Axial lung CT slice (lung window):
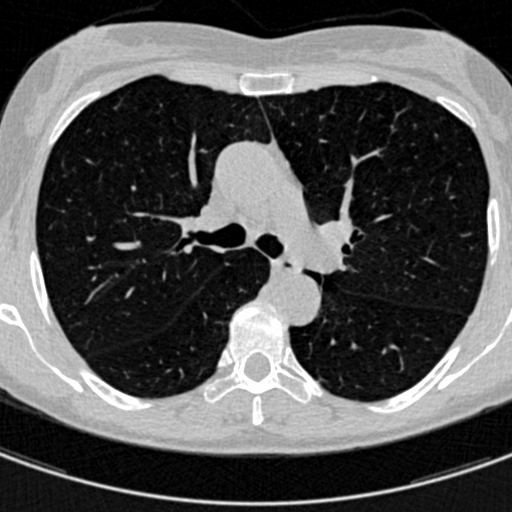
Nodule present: no